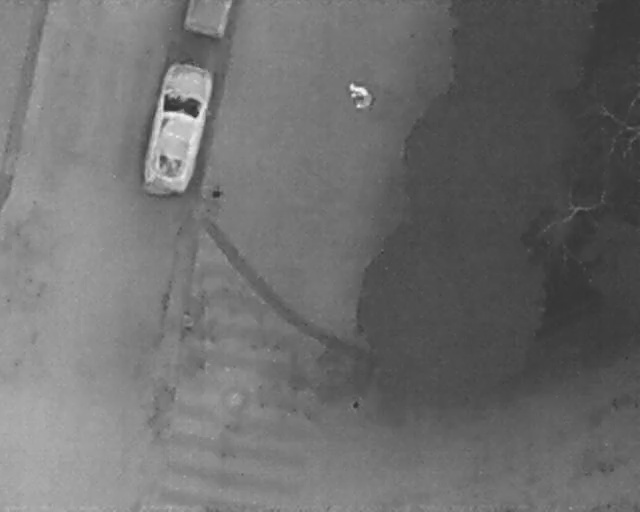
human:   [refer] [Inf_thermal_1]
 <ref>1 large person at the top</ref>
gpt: <box>[[54, 16, 58, 21, 2]]</box>